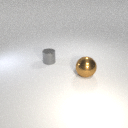
small gray metal cylinder behind large brown metal sphere